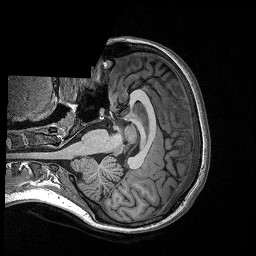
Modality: T1w
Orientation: axial
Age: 24
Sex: female
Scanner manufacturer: siemens
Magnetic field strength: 3 T
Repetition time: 2.4 s
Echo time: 0.03 s